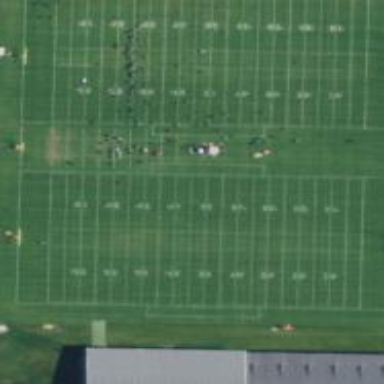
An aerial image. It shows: American football pitch for leisure and sport activities.